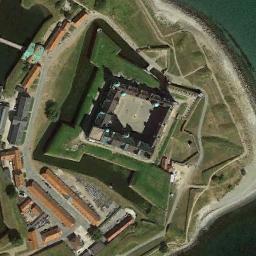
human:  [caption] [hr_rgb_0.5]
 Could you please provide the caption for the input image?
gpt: There are some trees near the palace .

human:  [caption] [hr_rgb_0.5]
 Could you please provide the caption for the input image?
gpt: The palace is on the grass next to the water .

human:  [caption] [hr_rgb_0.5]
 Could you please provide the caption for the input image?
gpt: There are many round lawns near the palace .

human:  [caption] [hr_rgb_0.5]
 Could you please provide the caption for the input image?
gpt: The palace has a square palace and some other palaces and the palace is surrounded by the waters .

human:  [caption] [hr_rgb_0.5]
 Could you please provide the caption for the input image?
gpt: There are some green lawns around the palace .